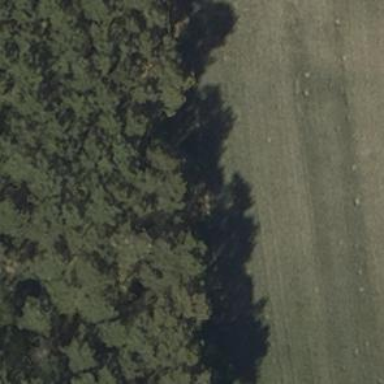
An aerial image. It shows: Hunting stand.